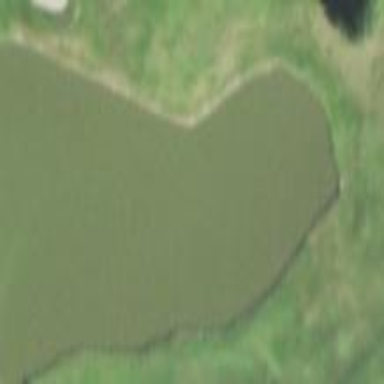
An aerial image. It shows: Water hazard on golf course.